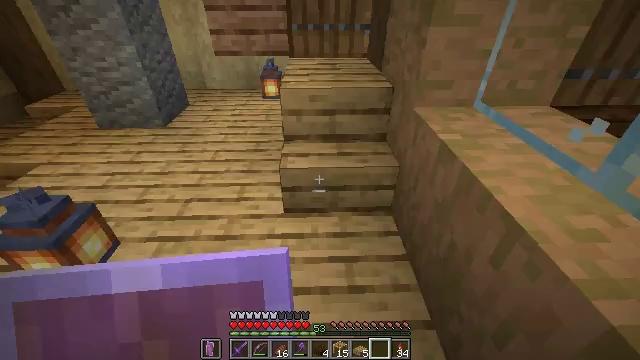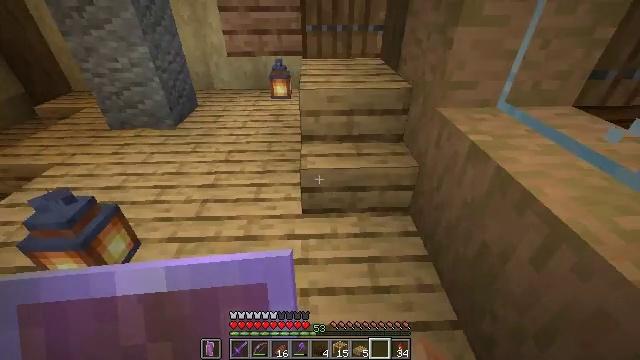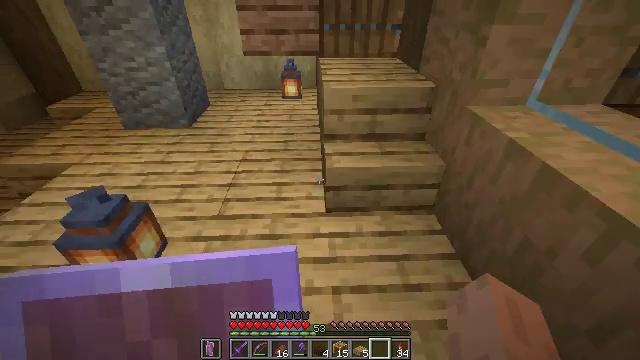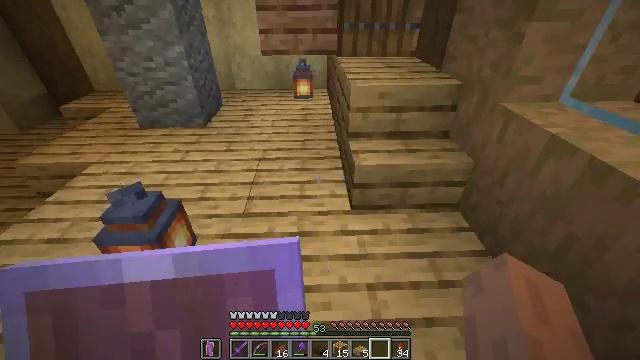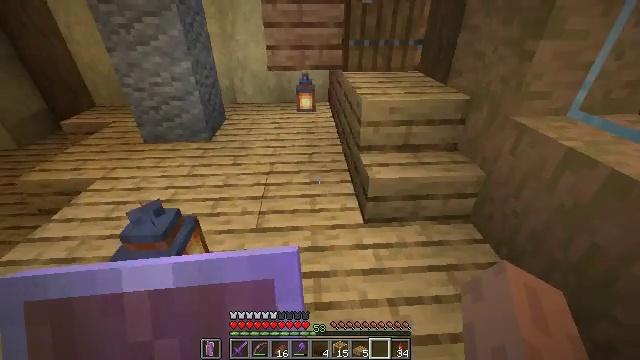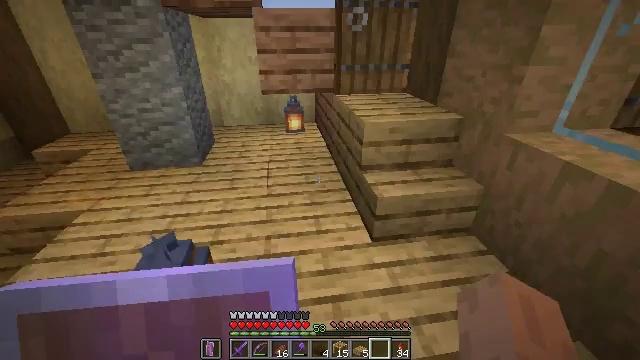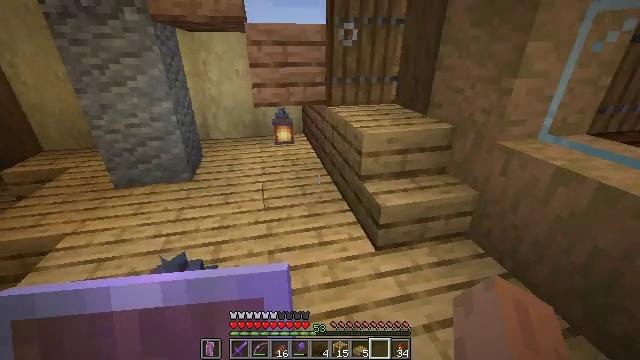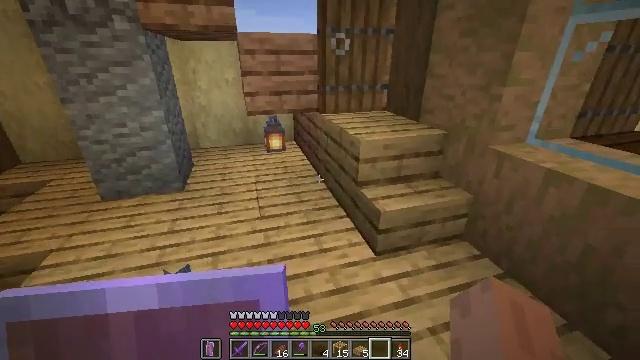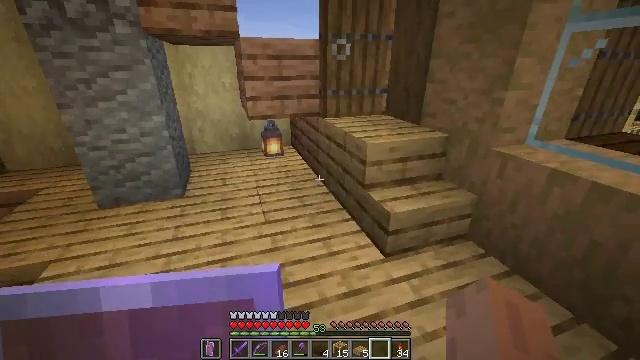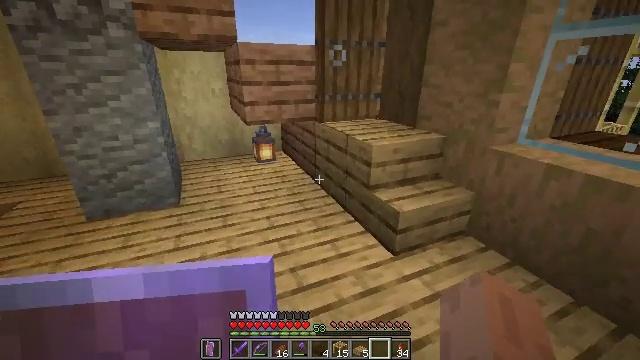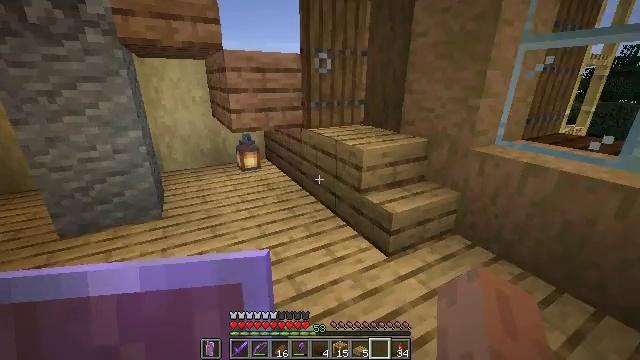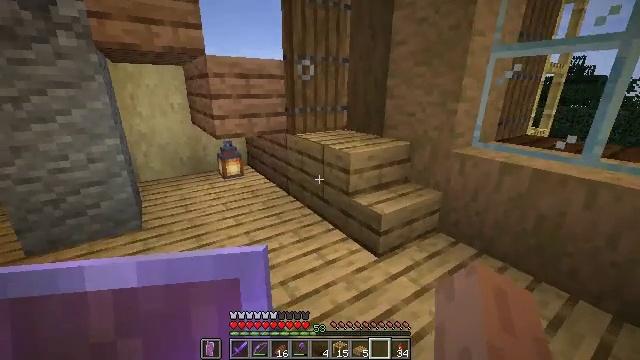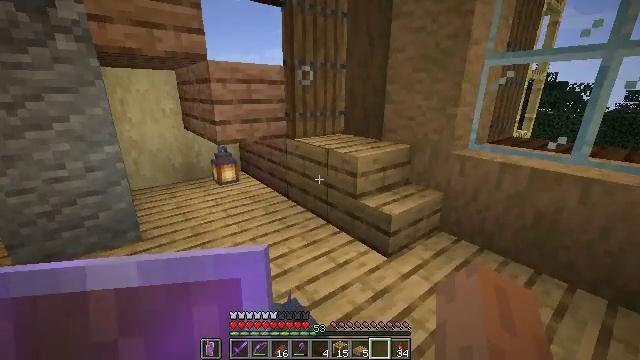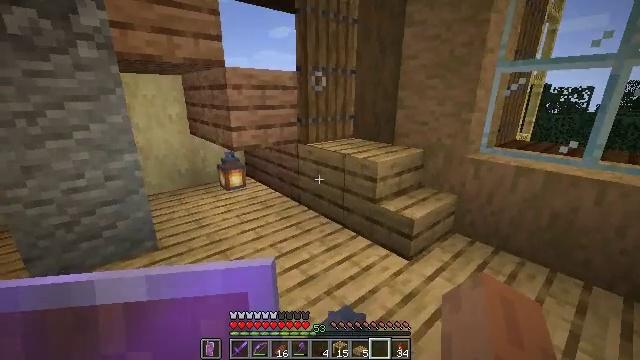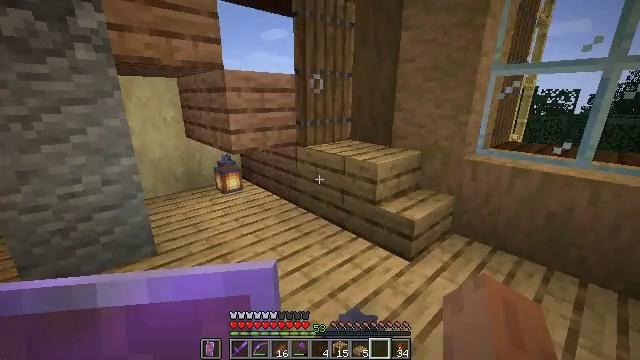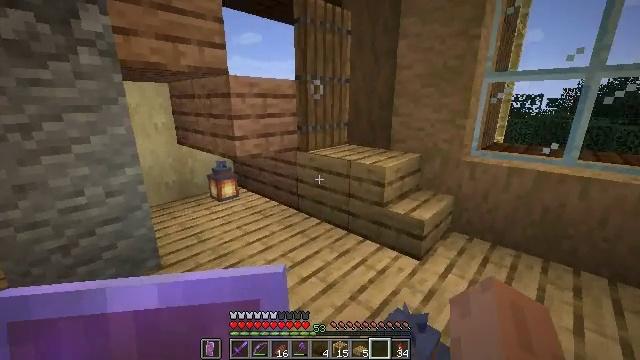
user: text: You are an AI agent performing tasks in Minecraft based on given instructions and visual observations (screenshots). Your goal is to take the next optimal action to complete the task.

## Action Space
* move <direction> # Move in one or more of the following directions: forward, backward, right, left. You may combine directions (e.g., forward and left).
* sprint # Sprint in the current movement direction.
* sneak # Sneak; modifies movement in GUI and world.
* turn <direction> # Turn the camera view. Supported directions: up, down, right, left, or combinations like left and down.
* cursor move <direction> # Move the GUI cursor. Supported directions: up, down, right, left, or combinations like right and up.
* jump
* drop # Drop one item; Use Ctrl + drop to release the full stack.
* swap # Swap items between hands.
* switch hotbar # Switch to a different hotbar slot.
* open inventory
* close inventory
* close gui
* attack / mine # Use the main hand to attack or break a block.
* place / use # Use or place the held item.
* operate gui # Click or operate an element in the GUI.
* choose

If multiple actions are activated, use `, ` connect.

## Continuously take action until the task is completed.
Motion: motion action
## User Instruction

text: Gather some oak planks.
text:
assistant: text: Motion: move left
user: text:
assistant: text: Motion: move left
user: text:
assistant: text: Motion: move left
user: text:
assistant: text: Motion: move left, turn right and up
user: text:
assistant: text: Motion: move left, turn right and up
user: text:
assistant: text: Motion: move left, turn right and up
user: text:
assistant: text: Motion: move left, turn right and up
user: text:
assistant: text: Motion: move left, turn right
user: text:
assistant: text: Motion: move left, turn right and up
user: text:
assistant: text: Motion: move left, turn right and up
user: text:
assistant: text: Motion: move left, turn right and up
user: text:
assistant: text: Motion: move left, turn right and up
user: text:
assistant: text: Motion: move left, turn right
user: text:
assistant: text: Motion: move left, turn right
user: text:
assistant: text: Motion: move left, turn right
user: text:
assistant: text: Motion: move left, turn right and up
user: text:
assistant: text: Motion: move left, turn right and up
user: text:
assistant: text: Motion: move left, turn right and up
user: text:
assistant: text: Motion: move left, turn right and up
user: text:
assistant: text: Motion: move left
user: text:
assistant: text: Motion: move left
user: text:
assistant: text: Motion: move left
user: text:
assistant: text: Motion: move left, turn right and up
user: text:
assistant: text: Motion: move left, turn right and up
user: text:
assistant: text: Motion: move left, turn right and up
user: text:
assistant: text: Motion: move left, turn right and up
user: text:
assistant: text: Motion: no_op
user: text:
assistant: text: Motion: no_op
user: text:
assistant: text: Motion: no_op
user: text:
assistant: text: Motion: no_op